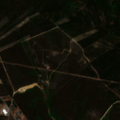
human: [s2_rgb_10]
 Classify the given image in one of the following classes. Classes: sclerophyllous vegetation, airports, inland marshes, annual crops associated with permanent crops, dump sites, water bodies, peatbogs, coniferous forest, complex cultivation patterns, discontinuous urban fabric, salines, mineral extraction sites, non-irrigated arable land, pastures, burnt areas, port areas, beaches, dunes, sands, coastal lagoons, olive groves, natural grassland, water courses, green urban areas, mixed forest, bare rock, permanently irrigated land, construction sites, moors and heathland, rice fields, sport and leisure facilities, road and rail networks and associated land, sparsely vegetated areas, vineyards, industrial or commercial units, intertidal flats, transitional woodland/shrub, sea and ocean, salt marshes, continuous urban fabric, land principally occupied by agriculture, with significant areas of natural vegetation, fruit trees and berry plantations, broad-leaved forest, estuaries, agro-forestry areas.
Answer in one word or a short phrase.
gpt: industrial or commercial units, broad-leaved forest, mixed forest, moors and heathland, transitional woodland/shrub